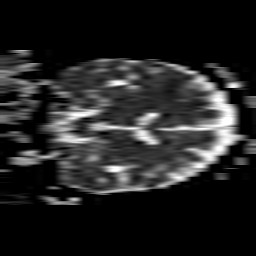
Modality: ADC
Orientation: coronal
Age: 61
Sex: male
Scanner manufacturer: philips
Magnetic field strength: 1.5 T
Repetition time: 3.63 s
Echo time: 0.07155 s